Question: I am trying to write an extension to copy the text / path shown in vscode breadcrumb (marked in blue in picture). But I am unable to find any vscode api to read that. Any help with that?

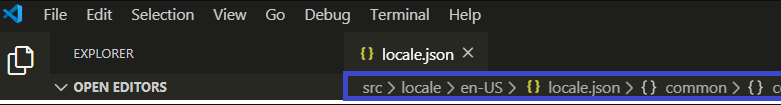
Answer: I am guessing that you have problem getting the JSON property key path from root to your desired property key, I have recently run into this problem as well with my translations JSON files.
I wrote my own extension for vs code to get the path from root the child. Please give it a try and let me know if it solved your problem.
Click <URL>! check it out and download.
P.S: I didn't publish this in market place yet, since I have test runs to do. But this is a completely functional version.